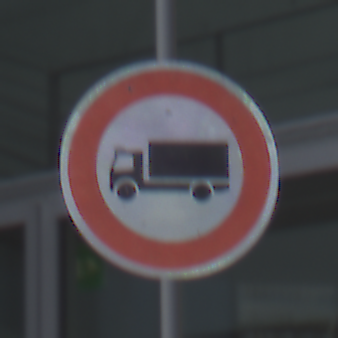
Verkehrszeichen: VerbotFuerKraftfahrzeugeUeberDreiKommaFuenfTonnen
Umgebung: Outdoor, Urban
Tageszeit: MorningAfternoon
Wetter: PartlyCloudy
Licht: Natural
Jahreszeit: NotSpecified
Kontrast: HighContrast